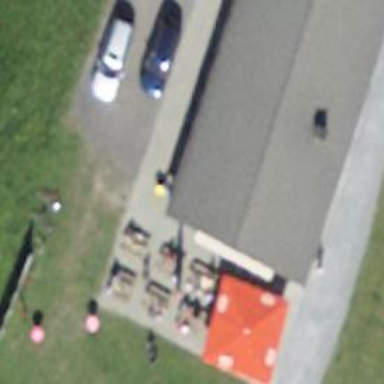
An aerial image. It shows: Fast food establishment.